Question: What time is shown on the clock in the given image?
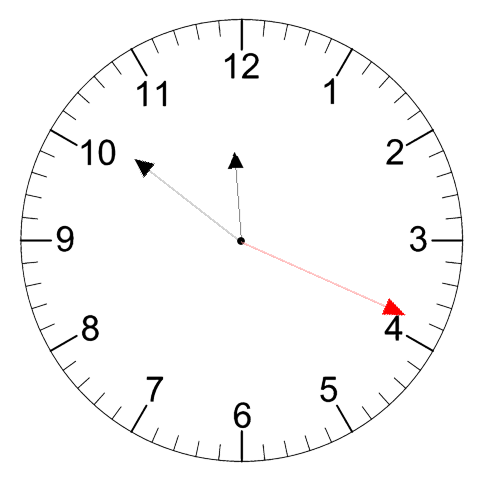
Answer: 11:51:19